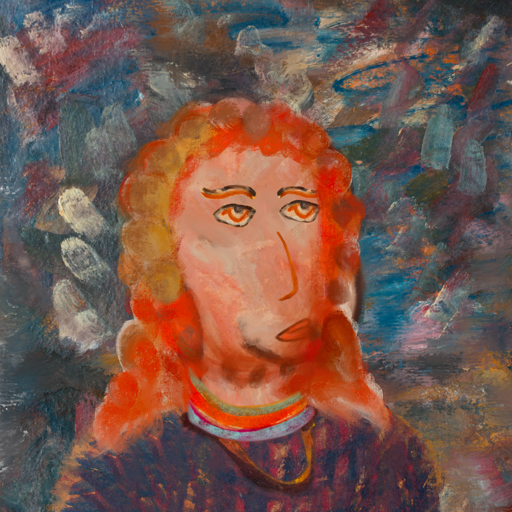
Background: Boggyland, Head And Neck Side: Roy_Bahadur, Face Side: Experience, Bust: In_The_Sun, Hair Side: Rupkatha, Head Accessory: Blank, Second Necklace: Comrade, Necklace: Sisters, Baby: Blank